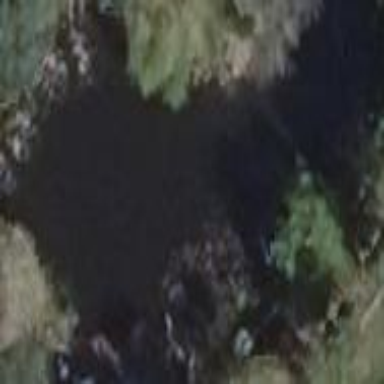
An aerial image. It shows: Pond with natural water.